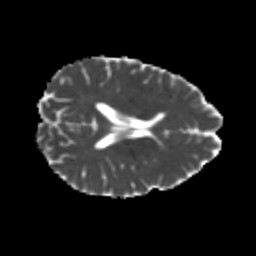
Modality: MD
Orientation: axial
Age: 24
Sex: female
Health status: healthy
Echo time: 0.074 s